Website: ulta-beauty
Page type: payment
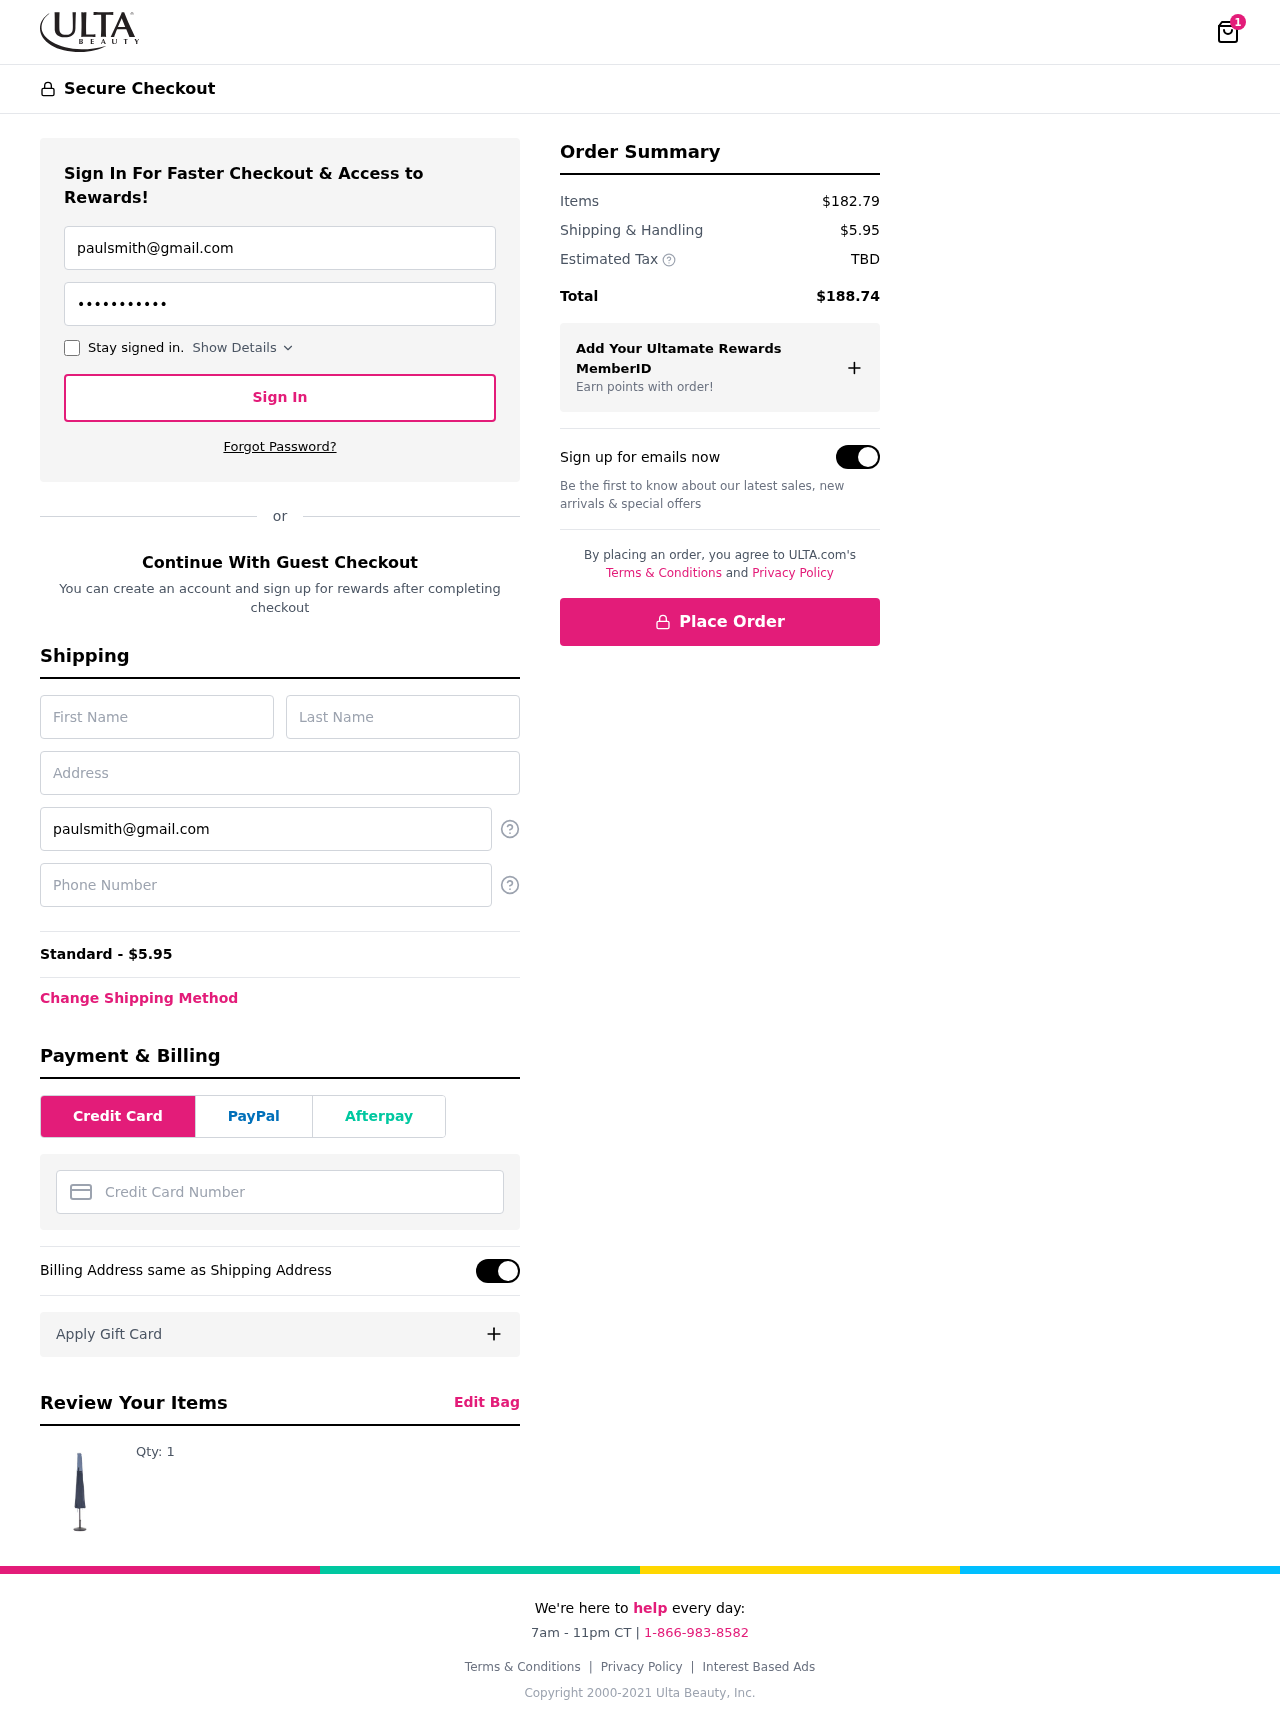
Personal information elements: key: PII_CARD_NUMBER
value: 4979 9008 4347 0360
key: PII_EMAIL
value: paulsmith@gmail.com
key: PII_FIRSTNAME
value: Paul
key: PII_LASTNAME
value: Smith
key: PII_PHONE
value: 7445615429
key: PII_STREET
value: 469 Guzman Cape Suite 825
Product elements: key: PRODUCT1_QUANTITY
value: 1
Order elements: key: ORDER_NUM_ITEMS
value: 1
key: ORDER_SHIPPING_COST
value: $5.95
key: ORDER_SHIPPING_COST
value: Standard - $5.95
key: ORDER_SUBTOTAL
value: $182.79
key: ORDER_TAX
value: TBD
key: ORDER_TOTAL
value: $188.74